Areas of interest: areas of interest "Post Office"
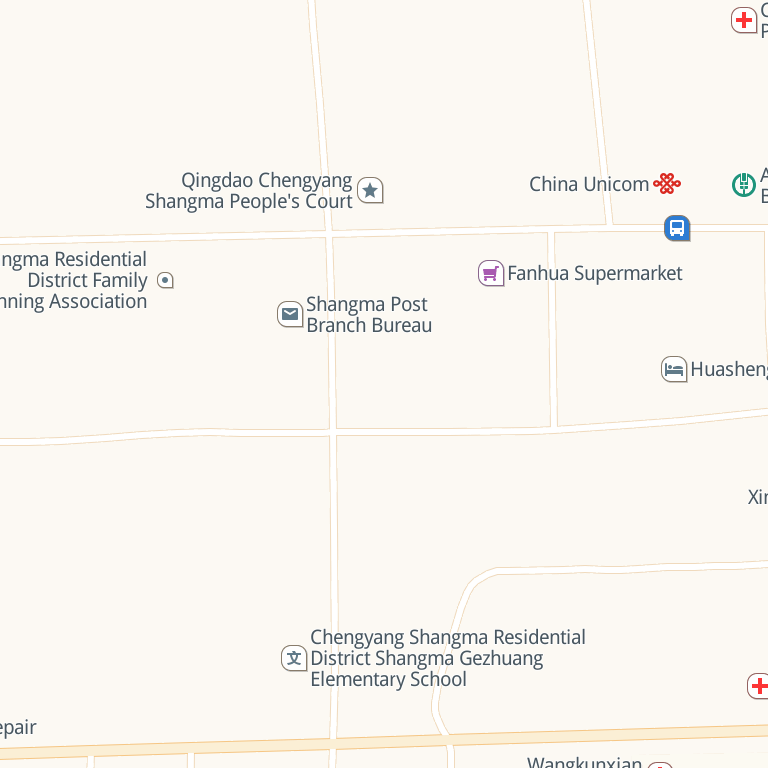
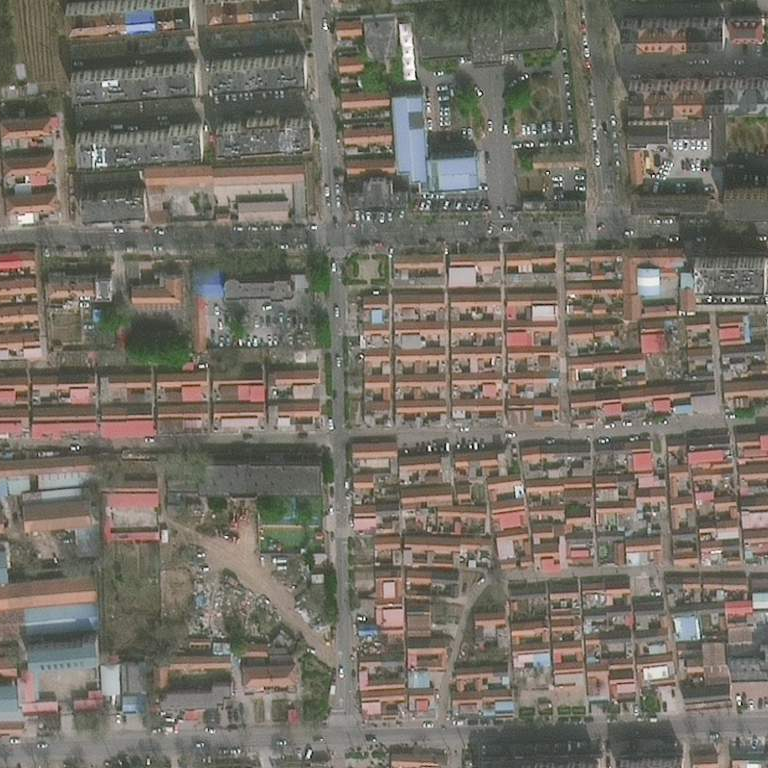